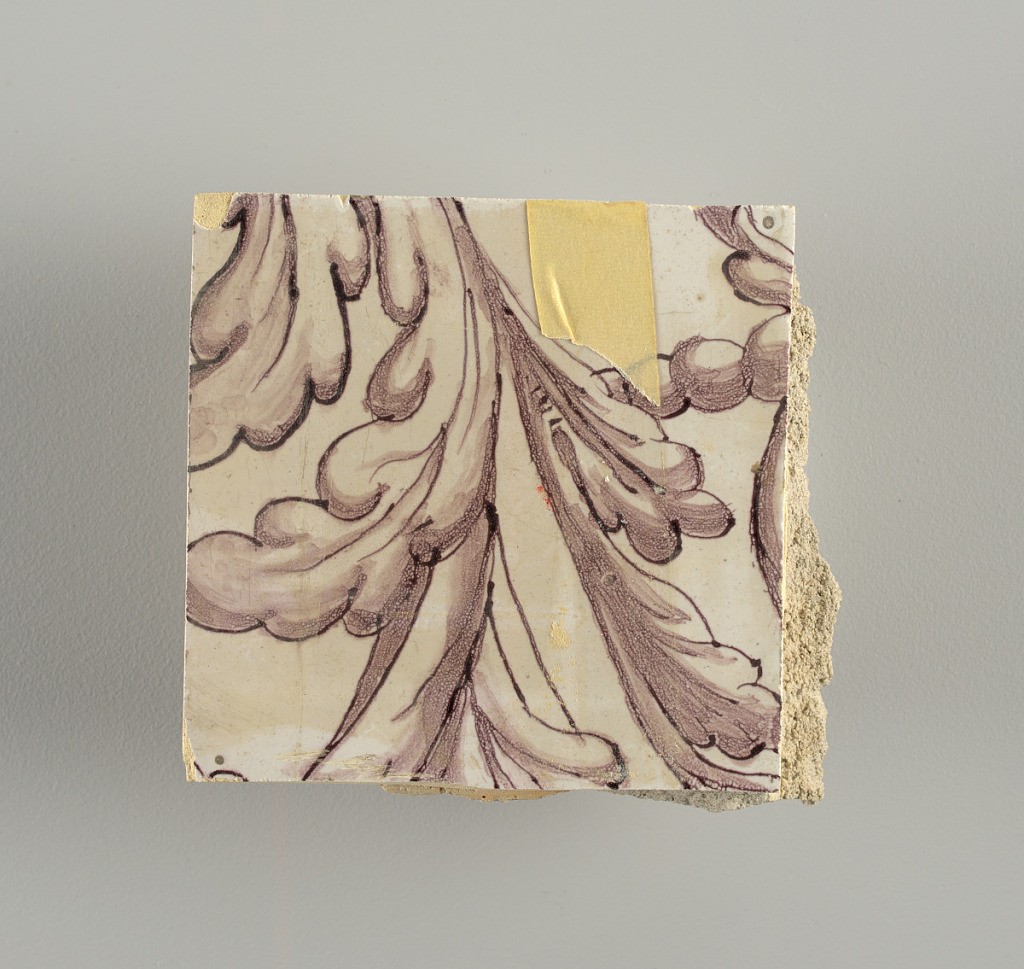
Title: Wall facing
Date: ca. 1725
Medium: tin-glazed earthenware, underglaze
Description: Two vertical rectangles, twenty-three tiles high.  A) Nine tiles wide at top; seven tiles wide at bottom.  B) Ten and one-half tiles wide.

Arabesque design of foliage.  A) with centered figure of Justice under a canopy.  B) with centered urn.